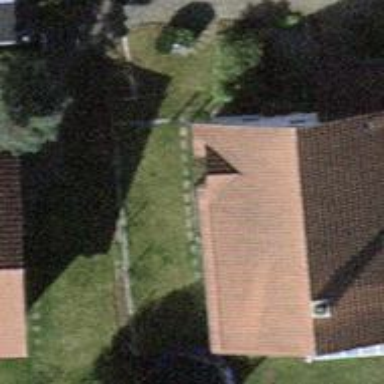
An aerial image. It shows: Gabled house with white roof made of roof tiles.